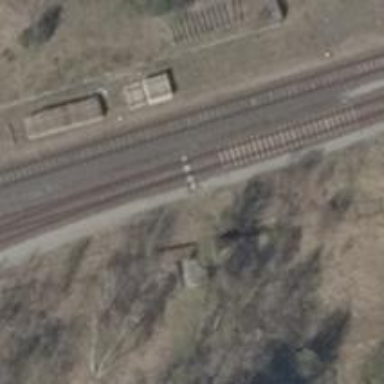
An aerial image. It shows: Railway switch with the turnout side on the left.